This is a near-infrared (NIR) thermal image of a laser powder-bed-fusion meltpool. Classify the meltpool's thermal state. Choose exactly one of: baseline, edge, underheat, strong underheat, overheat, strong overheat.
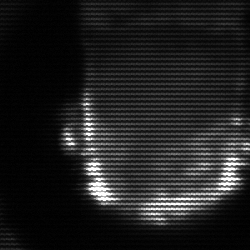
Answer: baseline